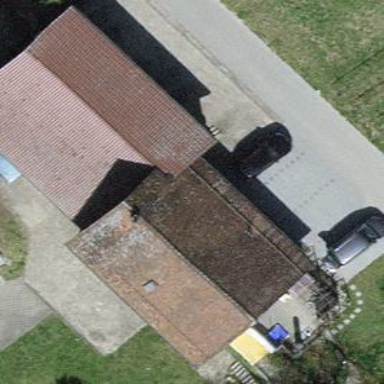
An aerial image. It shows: Simple house.